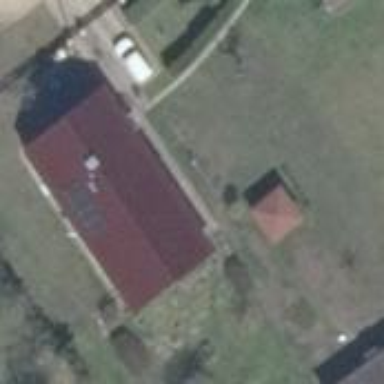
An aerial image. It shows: Simple house.